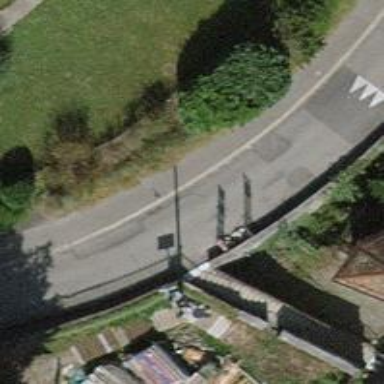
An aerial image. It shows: Rock steps on the road.